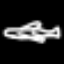
Label: airplane